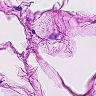
Metastatic tissue present: no